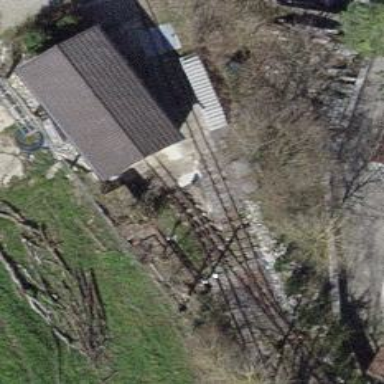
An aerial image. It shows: Preserved railway with 1 track designated as spur service.